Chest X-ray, PA view. Patient: 58 years old, sex F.
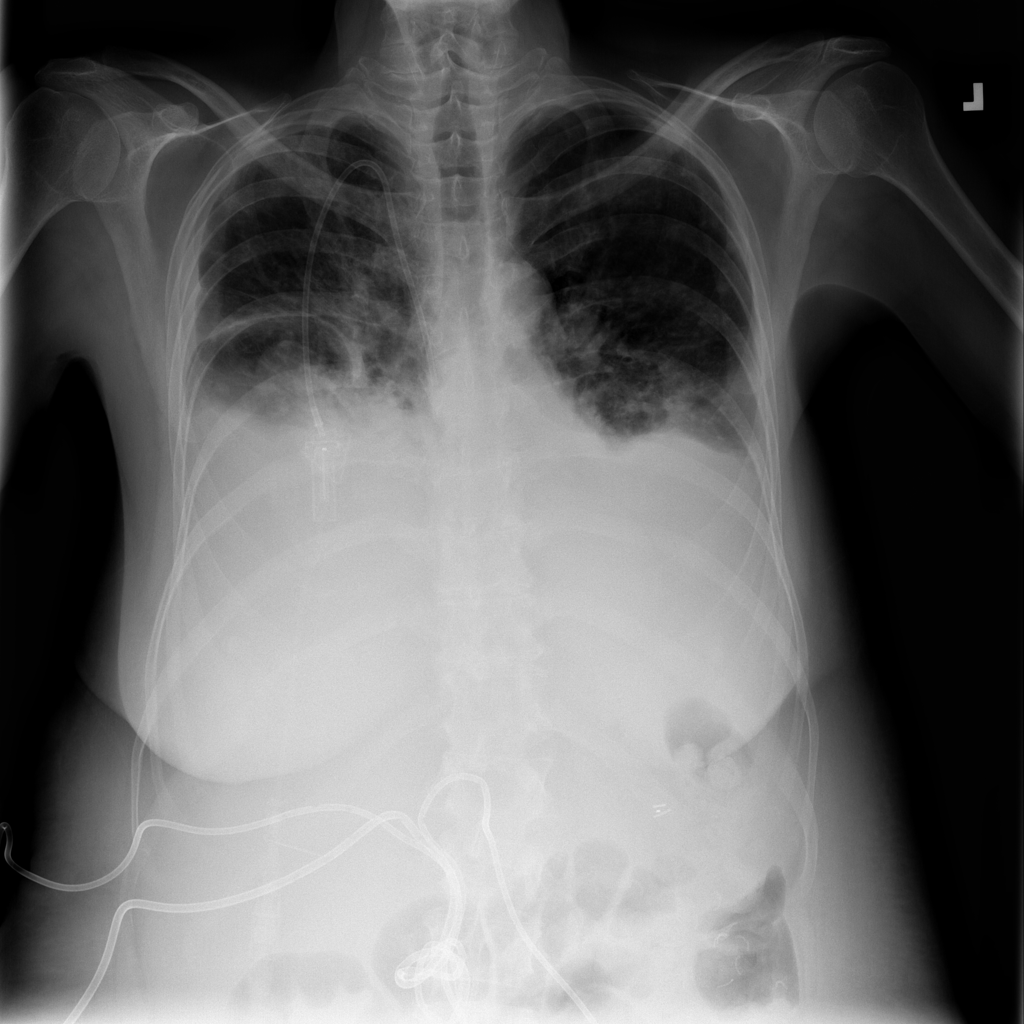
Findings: No Finding